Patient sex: M
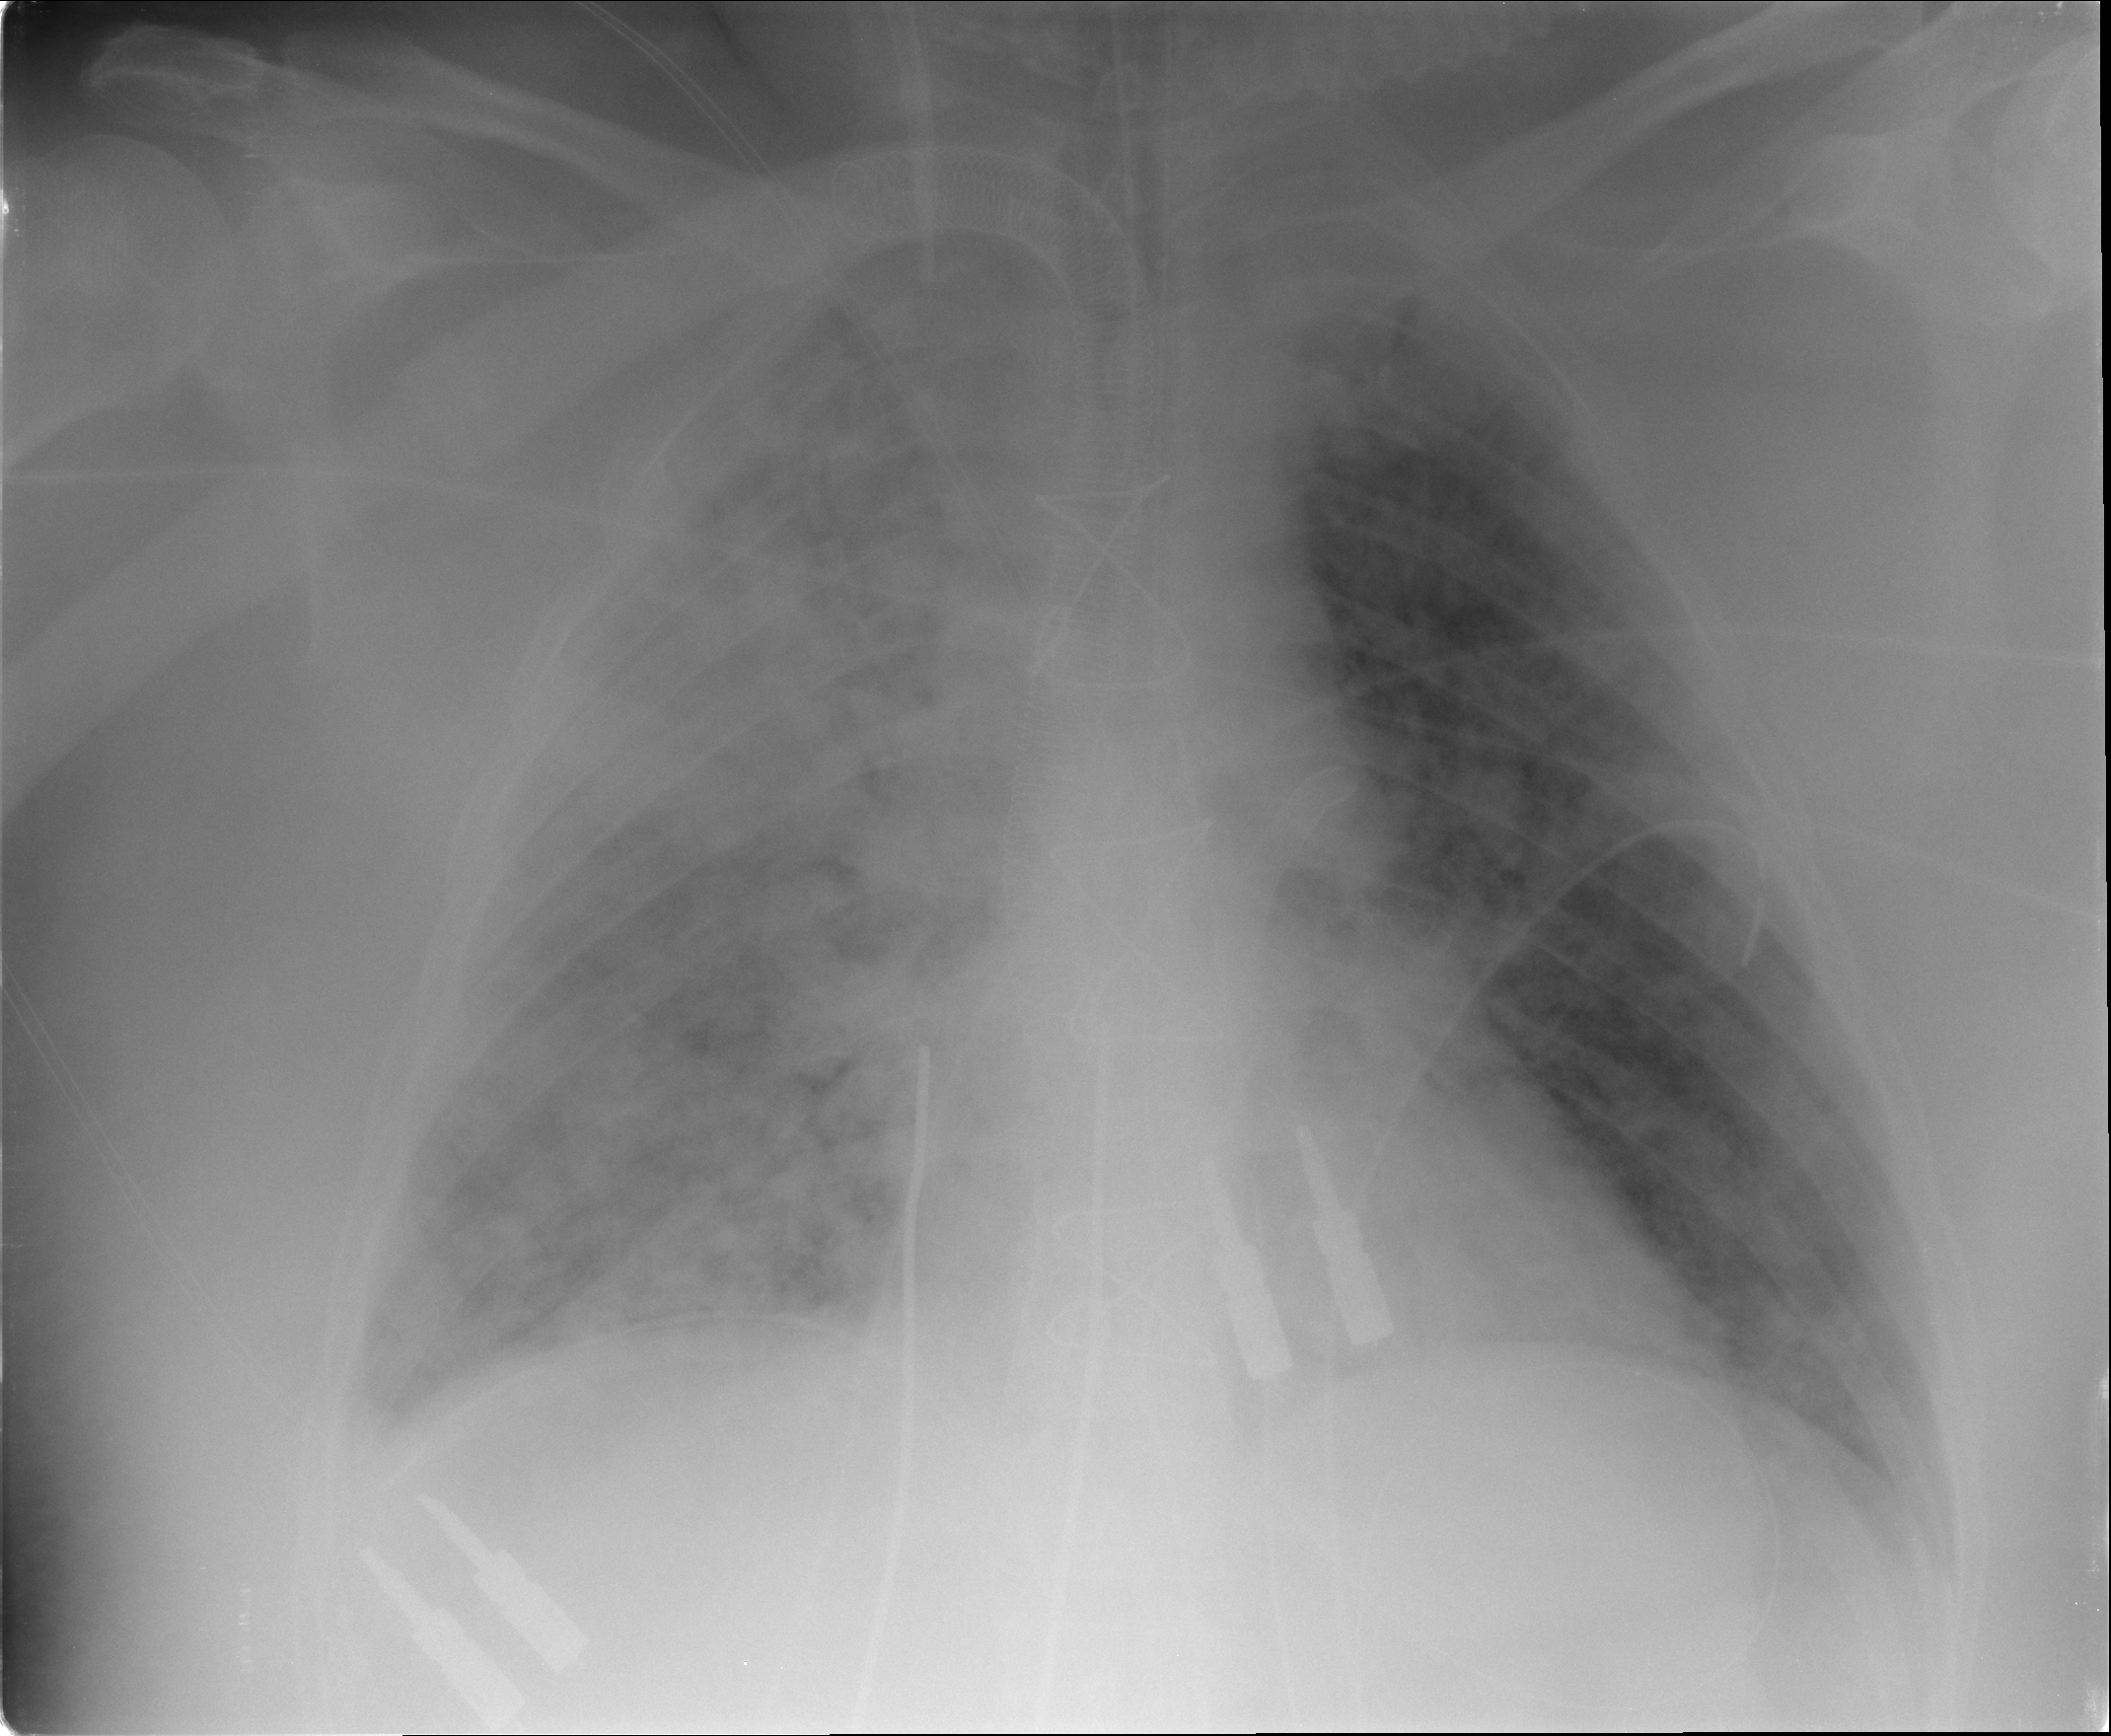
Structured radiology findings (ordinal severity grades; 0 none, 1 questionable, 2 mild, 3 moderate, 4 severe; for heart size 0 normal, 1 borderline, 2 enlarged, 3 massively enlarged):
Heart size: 0
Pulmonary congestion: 4
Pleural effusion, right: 2
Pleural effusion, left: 2
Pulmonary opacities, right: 4
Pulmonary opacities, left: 3
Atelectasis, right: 4
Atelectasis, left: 3